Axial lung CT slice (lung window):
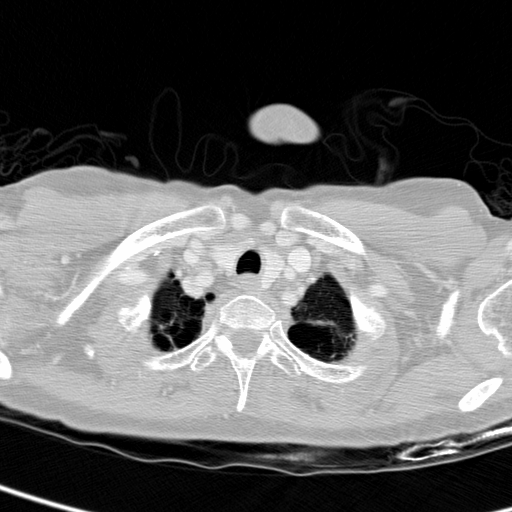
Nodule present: no